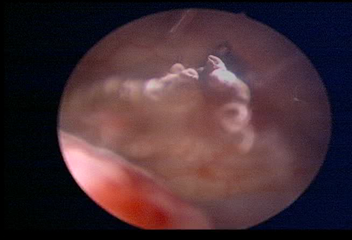
Modality: WLC
Class: Normal mucosa
Bladder cancer association: No